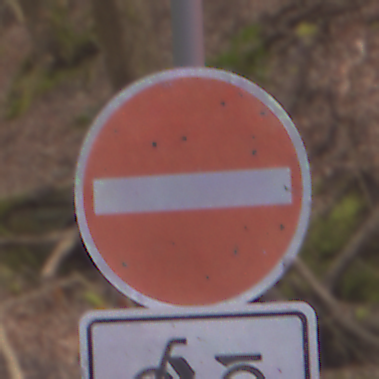
Verkehrszeichen: VerbotDerEinfahrt
Zusatzzeichen unten: EinspurigeFahrzeugeFrei2
Umgebung: Outdoor, Nature
Tageszeit: Midday
Wetter: Overcast
Licht: Natural
Jahreszeit: Autumn
Kontrast: LowContrast